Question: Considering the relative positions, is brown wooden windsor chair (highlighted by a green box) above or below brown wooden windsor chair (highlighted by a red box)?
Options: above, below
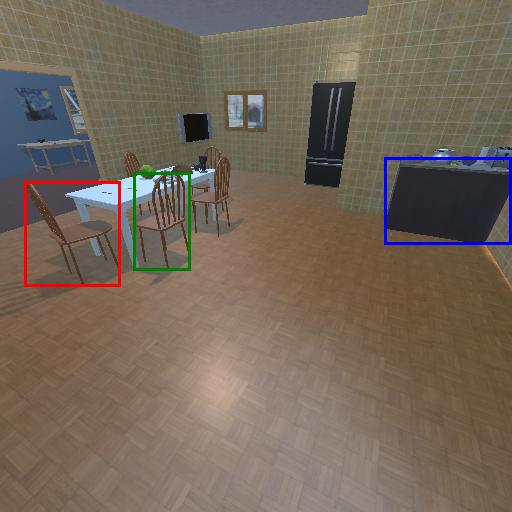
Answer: above